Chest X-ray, AP view. Patient: 53 years old, sex F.
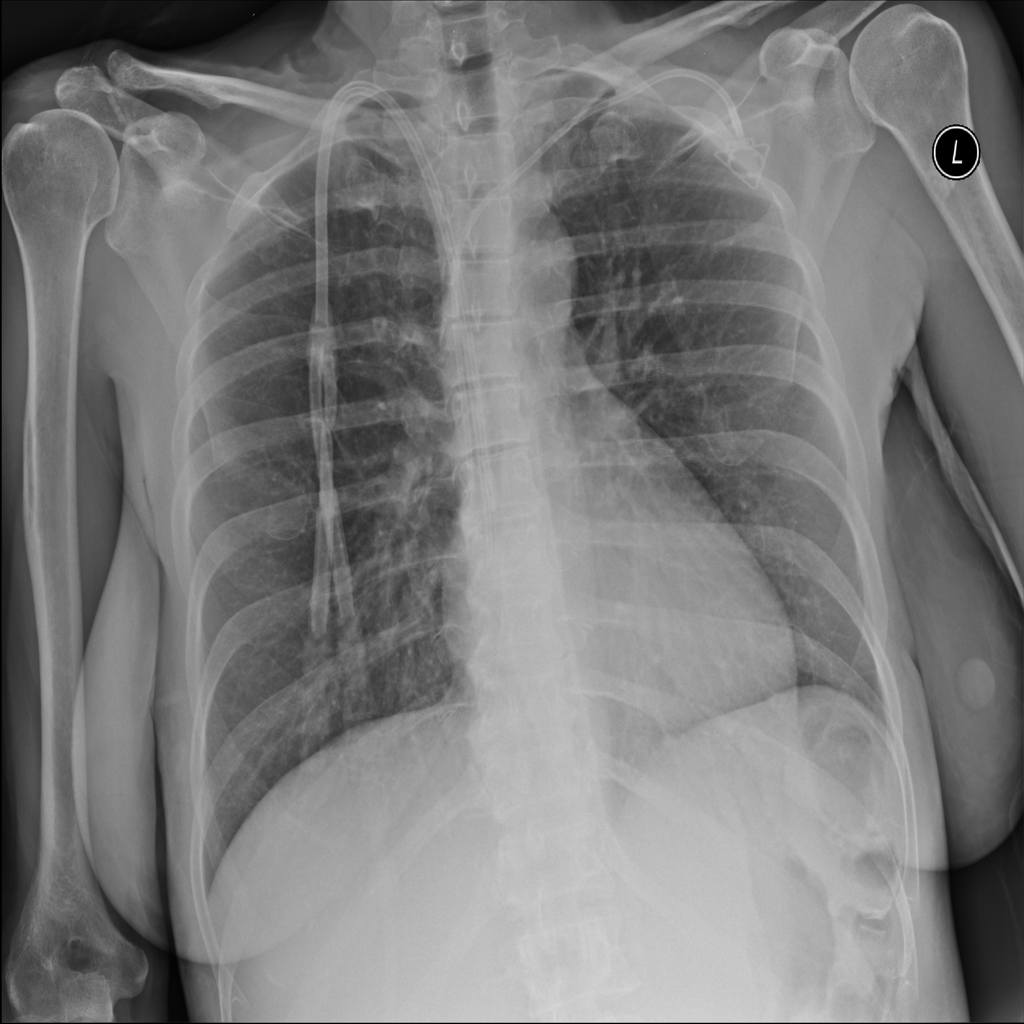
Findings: Infiltration